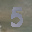
Label: 5